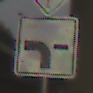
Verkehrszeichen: VerlaufVorfahrtsstrasse6
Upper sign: Vorfahrtsstrasse
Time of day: SunriseSunset
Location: Outdoor (Suburban)
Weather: PartlyCloudy
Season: NotSpecified
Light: Natural